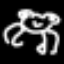
Label: frog